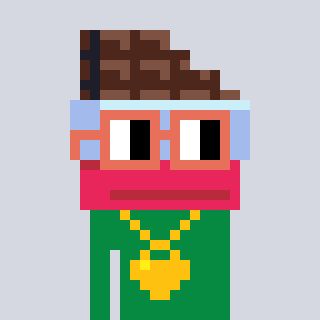
a pixel art character with square orange glasses, a chocolate-shaped head and a green-colored body on a cool background